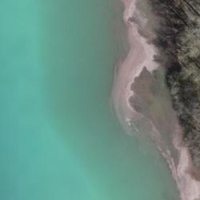
EUNIS habitat code: 14
Species observed at this site:
Ruspolia nitidula